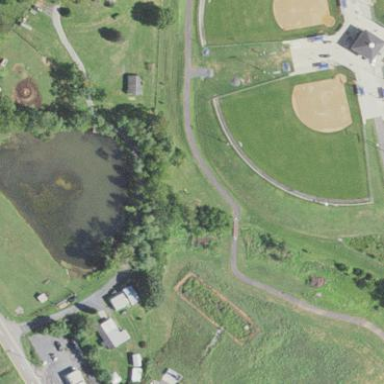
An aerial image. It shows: Softball pitch for leisure and sport activities.